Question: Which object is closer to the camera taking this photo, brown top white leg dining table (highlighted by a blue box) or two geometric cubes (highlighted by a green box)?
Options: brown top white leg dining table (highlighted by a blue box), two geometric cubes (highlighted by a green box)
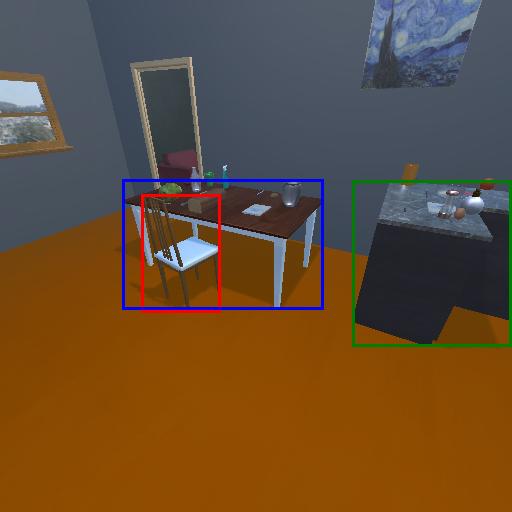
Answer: brown top white leg dining table (highlighted by a blue box)